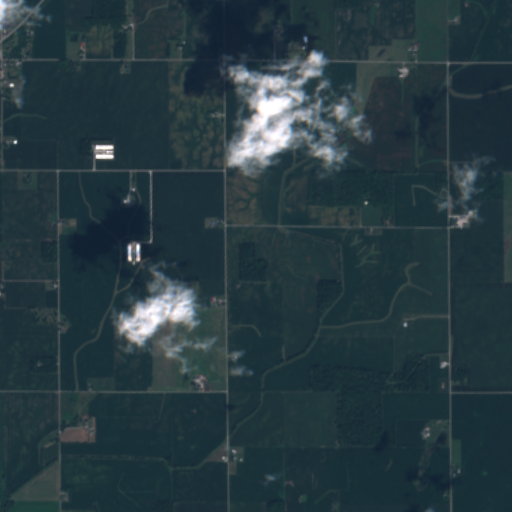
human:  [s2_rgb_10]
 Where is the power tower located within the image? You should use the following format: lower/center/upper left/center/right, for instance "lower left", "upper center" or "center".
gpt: The power tower is located in the lower left of the image.
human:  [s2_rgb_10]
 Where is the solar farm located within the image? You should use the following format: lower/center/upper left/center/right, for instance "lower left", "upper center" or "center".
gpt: The solar farm is located in the upper left of the image.
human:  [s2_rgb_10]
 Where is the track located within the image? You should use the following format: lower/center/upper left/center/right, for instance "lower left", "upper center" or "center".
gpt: There is no track in the image.